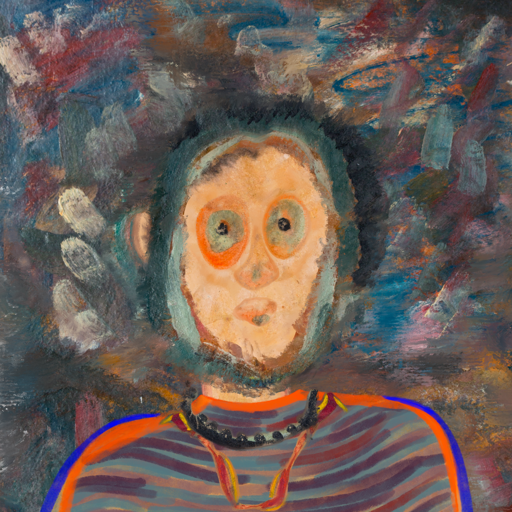
Background: Boggyland, Head And Neck Front: Childish, Face Front: Childish, Bust: Experience, Hair Front: Boggyland, Head Accessory: Blank, Second Necklace: Gypsy_Mother_1, Necklace: Childish, Baby: Blank